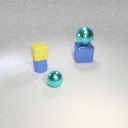
small blue rubber cylinder to the left of large blue metal cube